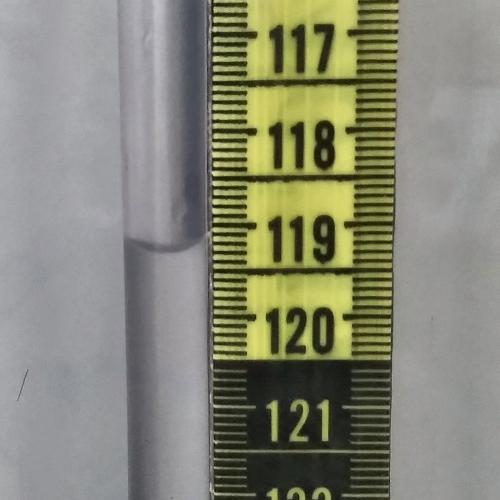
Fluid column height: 119.2 cm